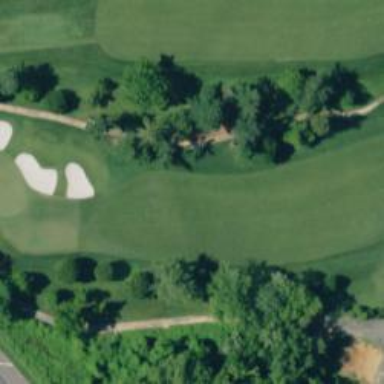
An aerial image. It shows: View of golf hole.